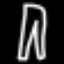
Label: pants